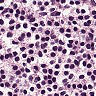
Metastatic tissue present: no